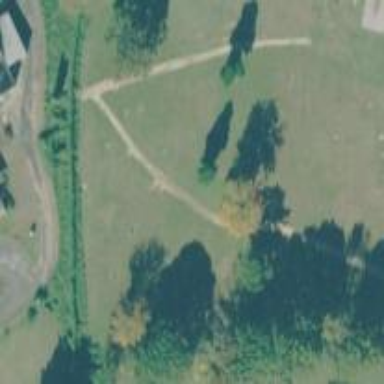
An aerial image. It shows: Cemetery.